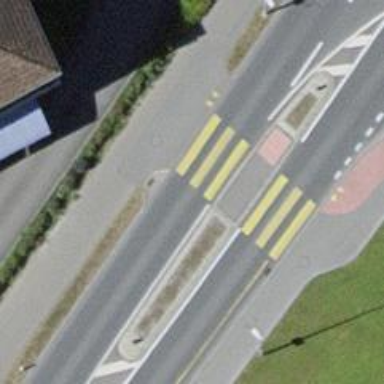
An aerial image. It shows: Kerb serving as barrier.